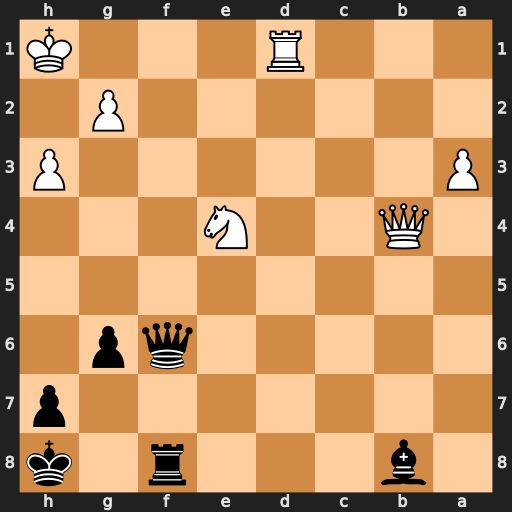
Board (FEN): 1b3r1k/7p/5qp1/8/1Q2N3/P6P/6P1/3R3K
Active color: b
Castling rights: -
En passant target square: -
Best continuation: Qf1+ Rxf1 Rxf1#